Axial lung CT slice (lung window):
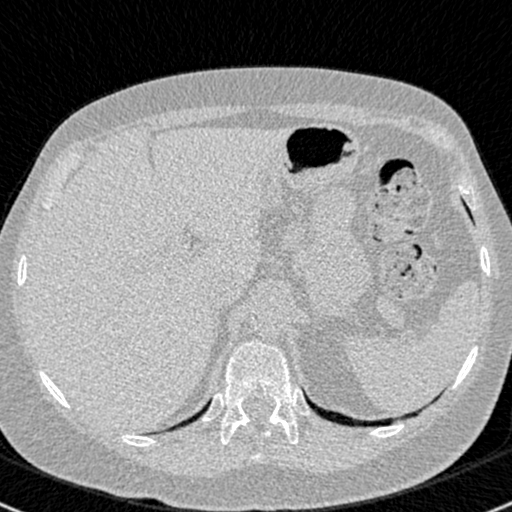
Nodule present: no